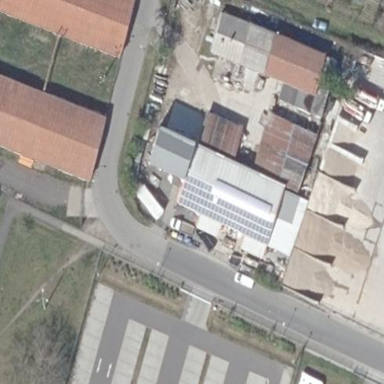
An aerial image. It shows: Commercial building with gabled roof.